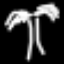
Label: palm tree